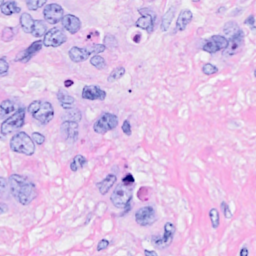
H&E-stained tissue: Breast